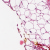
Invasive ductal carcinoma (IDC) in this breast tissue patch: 0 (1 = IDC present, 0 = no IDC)